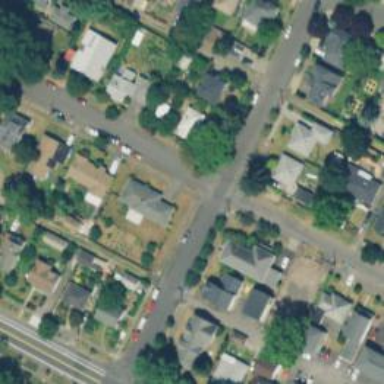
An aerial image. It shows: Residential road with asphalt surface and sidewalk on the left side.